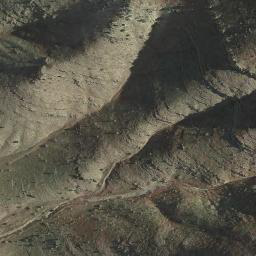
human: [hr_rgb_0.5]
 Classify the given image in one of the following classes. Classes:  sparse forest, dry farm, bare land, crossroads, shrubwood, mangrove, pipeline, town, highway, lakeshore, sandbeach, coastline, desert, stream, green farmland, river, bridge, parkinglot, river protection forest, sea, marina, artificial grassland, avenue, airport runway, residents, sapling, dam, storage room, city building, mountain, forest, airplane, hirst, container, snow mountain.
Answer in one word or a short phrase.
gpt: mountain